Question: I want to show the axis ticks with matplotlib/mplot3d but not the faint grids on the x/y/z background:

Is there a way to suppress the grids?
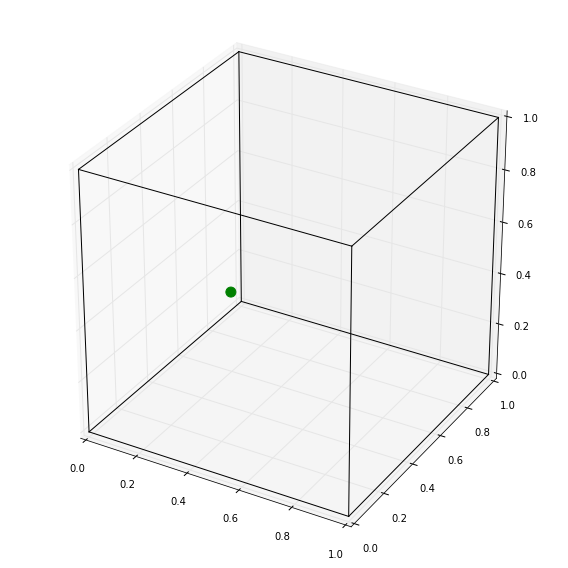
Answer: Calling 'ax.grid(False)' should suffice. Self contained example, adding that line to <URL>:
'''
from mpl_toolkits.mplot3d import axes3d
import matplotlib.pyplot as plt
import numpy as np
fig = plt.figure()
ax = fig.add_subplot(111, projection='3d')
ax.grid(False)
X, Y, Z = axes3d.get_test_data(0.05)
ax.plot_wireframe(X, Y, Z, rstride=10, cstride=10)
plt.show()
'''